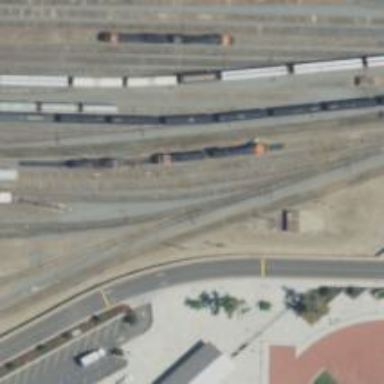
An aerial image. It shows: Railway yard in service.